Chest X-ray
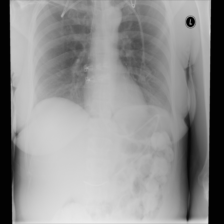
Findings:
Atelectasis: negative
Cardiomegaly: negative
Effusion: negative
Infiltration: negative
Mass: negative
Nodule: negative
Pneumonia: negative
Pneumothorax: negative
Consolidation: negative
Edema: negative
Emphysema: negative
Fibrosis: negative
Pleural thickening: negative
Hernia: negative